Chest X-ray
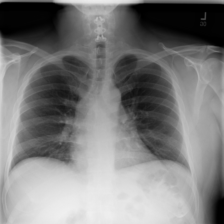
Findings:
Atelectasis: negative
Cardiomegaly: negative
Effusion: negative
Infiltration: negative
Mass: negative
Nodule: negative
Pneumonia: negative
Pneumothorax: negative
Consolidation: negative
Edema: negative
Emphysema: negative
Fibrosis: negative
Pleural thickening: negative
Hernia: negative